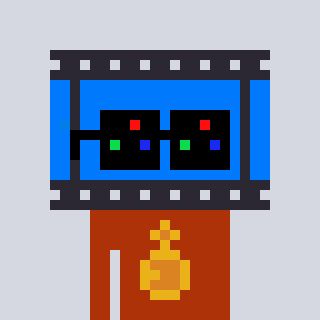
a pixel art character with square black sunglasses, a film strip-shaped head and a hotbrown-colored body on a cool background